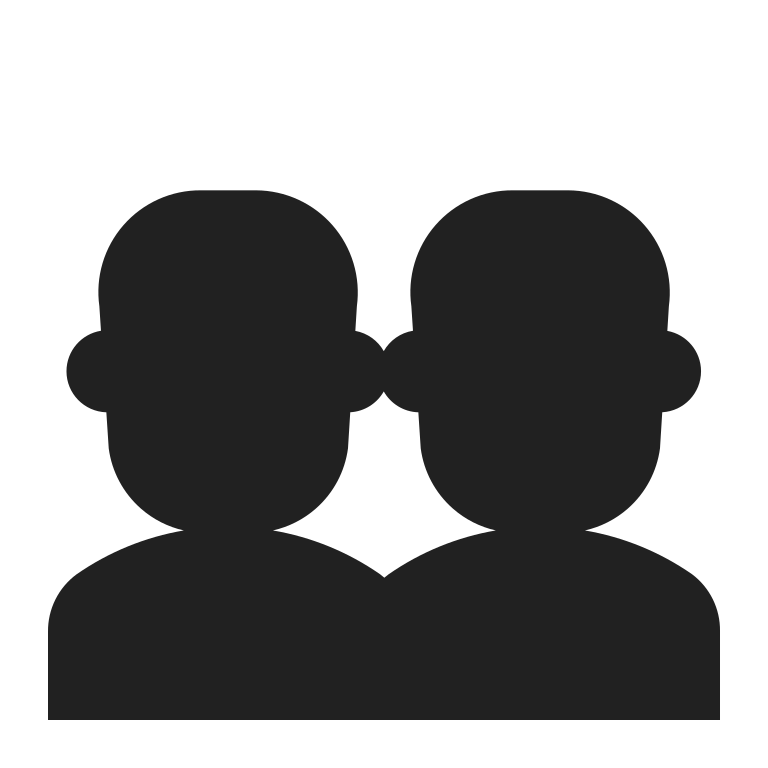
busts in silhouette high contrast